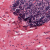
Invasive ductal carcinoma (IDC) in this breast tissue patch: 0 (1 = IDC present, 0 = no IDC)